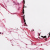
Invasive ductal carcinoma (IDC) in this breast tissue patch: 0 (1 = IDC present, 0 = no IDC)